Question: I would like to set the max-width of my table td.
'''
<td class="showwindow description">
<div style="width:275px; white-space:nowrap; word-wrap:break-word; font-size:11px;">3 DRESS COVER AY (AGAVE PINK) 3 DRESS COVER AY (AGAVE PINK) 3 DRESS COVER AY (AGAVE PINK)</div>
</td>
'''
But the text can't back to the line :

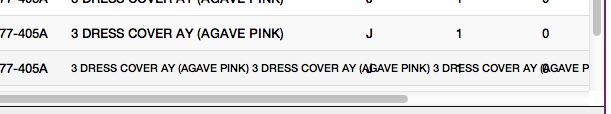
Answer: Just remove "white-space:nowrap" property from the div and set max-width.